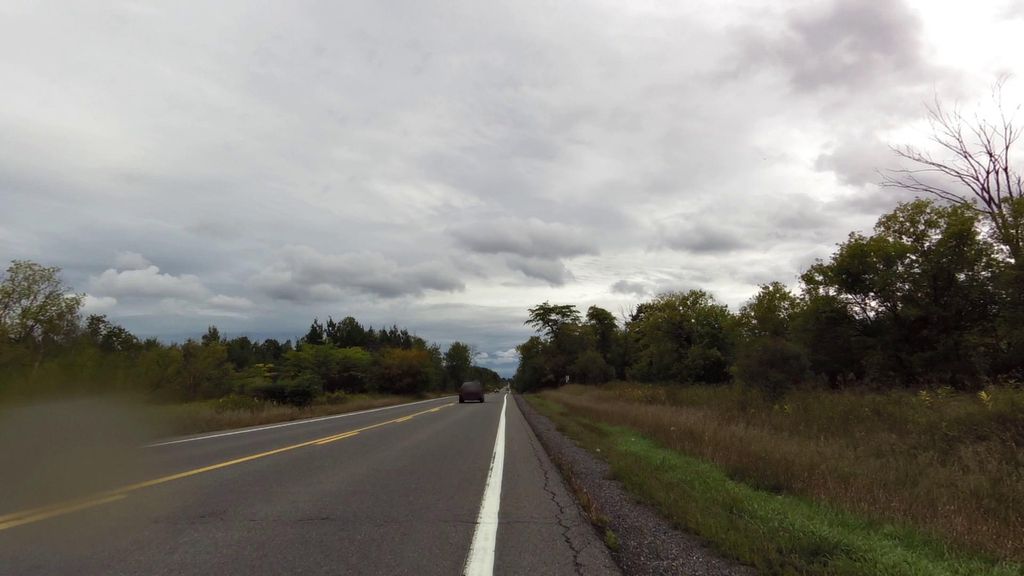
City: ottawa-gatineau